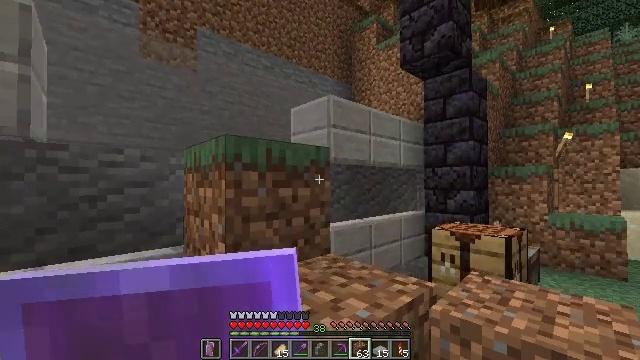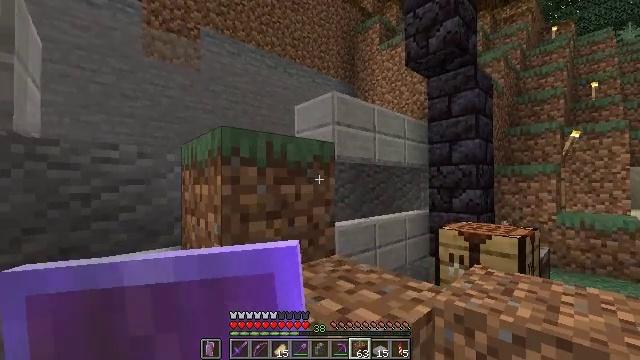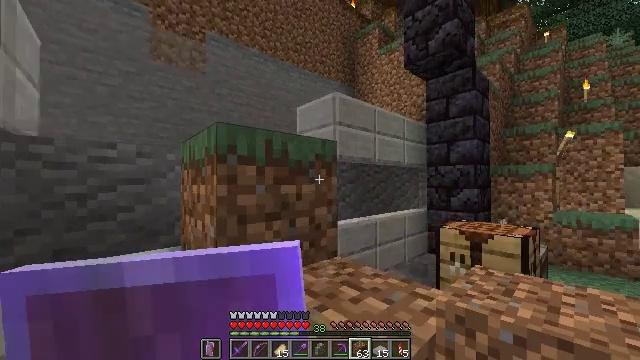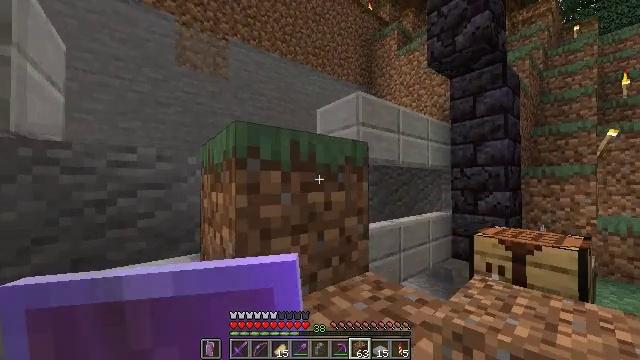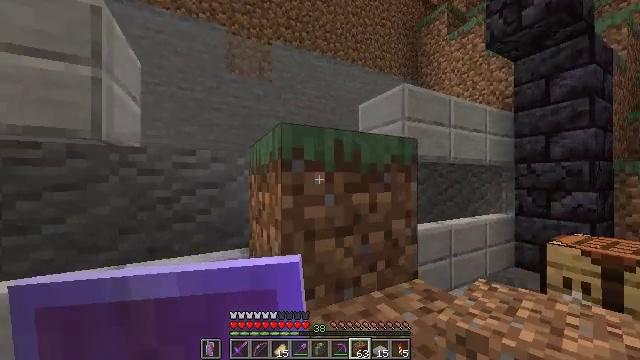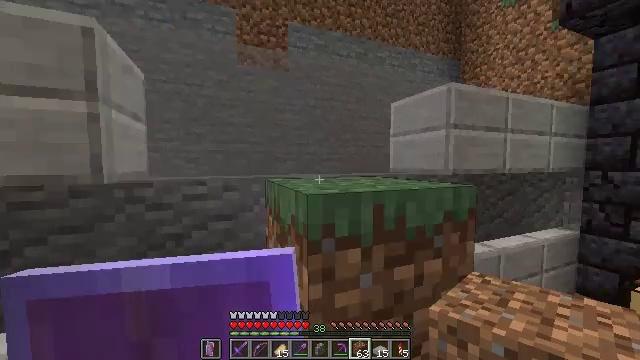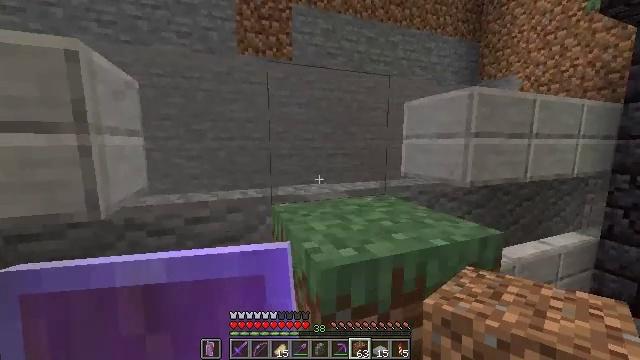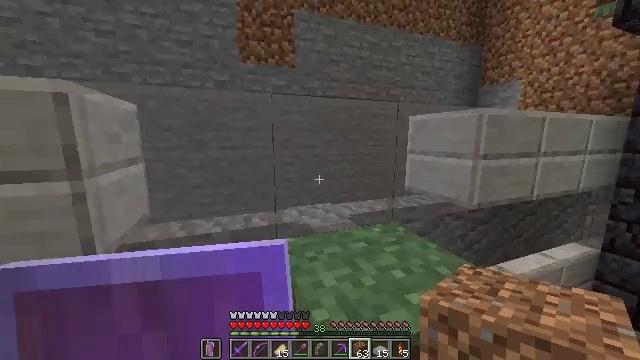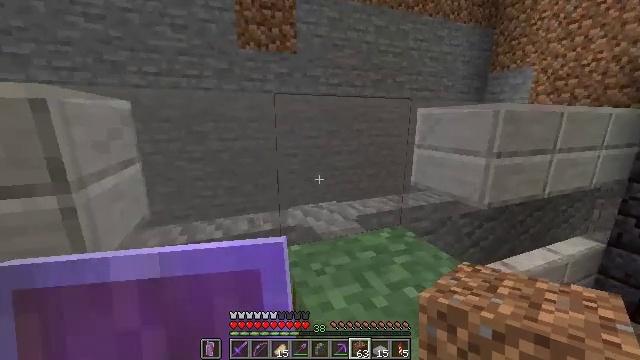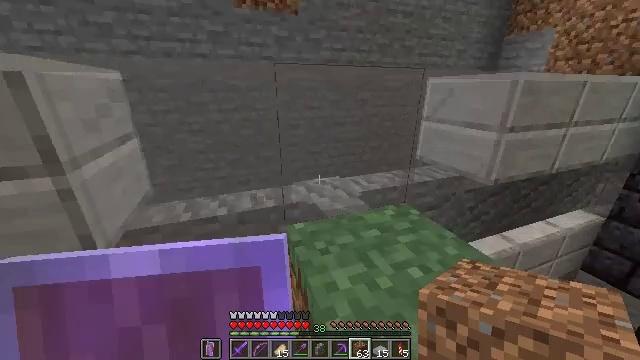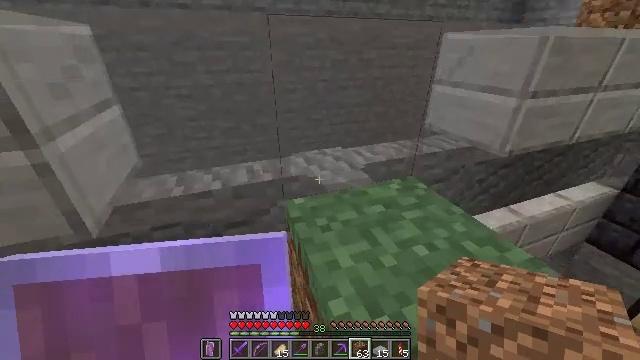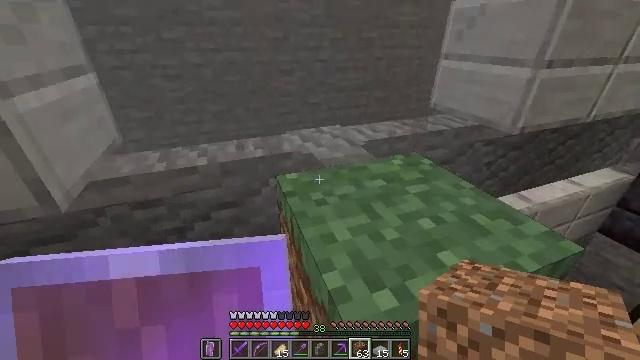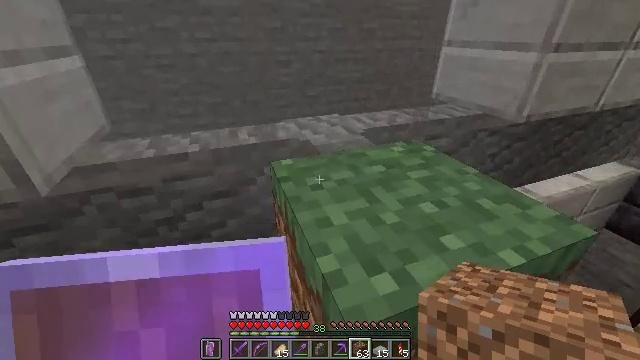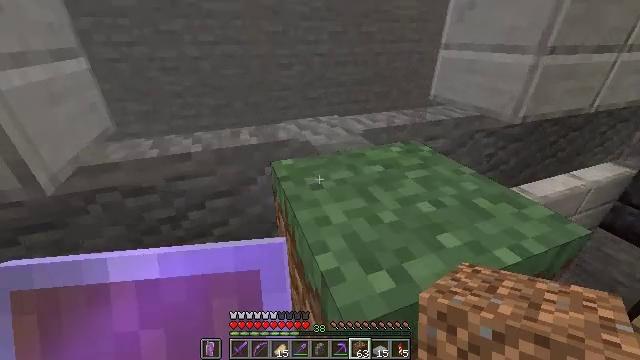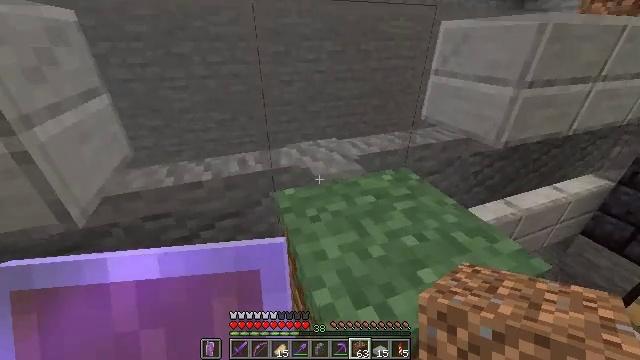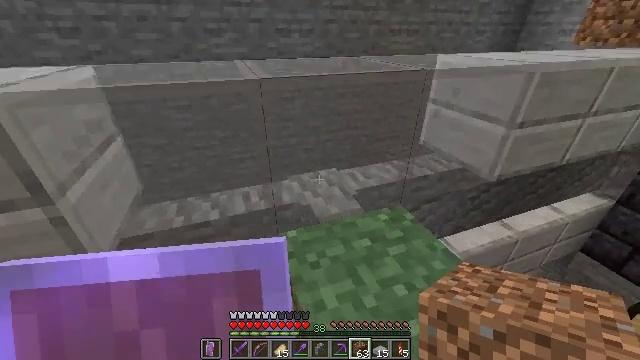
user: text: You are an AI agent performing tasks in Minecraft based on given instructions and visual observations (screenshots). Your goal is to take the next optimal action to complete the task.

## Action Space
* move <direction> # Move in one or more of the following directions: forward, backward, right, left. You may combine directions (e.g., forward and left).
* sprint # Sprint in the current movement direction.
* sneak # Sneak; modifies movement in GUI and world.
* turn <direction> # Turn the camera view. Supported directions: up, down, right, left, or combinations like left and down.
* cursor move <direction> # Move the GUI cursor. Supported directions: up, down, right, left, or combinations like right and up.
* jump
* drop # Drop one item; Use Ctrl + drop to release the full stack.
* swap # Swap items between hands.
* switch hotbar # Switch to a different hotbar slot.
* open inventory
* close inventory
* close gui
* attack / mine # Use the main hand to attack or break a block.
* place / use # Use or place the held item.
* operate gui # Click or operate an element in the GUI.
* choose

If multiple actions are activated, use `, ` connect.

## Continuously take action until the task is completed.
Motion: motion action
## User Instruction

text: mine block light gray stained glass
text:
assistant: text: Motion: move forward, sprint
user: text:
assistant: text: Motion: move forward, sprint
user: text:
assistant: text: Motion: move forward, sprint, turn left
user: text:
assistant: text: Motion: move forward, sprint, turn left, jump
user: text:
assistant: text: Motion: move forward, sprint, turn left and down, jump
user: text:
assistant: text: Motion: move forward, sprint, turn left and down, jump
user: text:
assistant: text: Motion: move forward, sprint, turn down, jump
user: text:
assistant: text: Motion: move forward, sprint, turn down
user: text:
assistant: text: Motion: turn down
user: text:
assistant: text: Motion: turn down
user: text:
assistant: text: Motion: turn down
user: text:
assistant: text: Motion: no_op
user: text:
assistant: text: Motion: no_op
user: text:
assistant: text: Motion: jump
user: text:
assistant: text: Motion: move forward, jump
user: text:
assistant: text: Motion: move forward, jump
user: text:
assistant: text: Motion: move forward, jump
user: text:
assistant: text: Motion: move forward, turn left and down
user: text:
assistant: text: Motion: move forward, turn left and down
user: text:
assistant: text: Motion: move forward, turn left and down
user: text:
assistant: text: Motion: turn left and down
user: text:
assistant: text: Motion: turn left and down
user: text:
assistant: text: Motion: turn left and down
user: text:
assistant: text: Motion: turn left
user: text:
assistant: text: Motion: no_op
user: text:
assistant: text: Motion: no_op
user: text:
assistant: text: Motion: no_op
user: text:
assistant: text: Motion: no_op
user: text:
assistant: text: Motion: no_op
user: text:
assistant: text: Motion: no_op